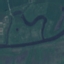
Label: River